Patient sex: M
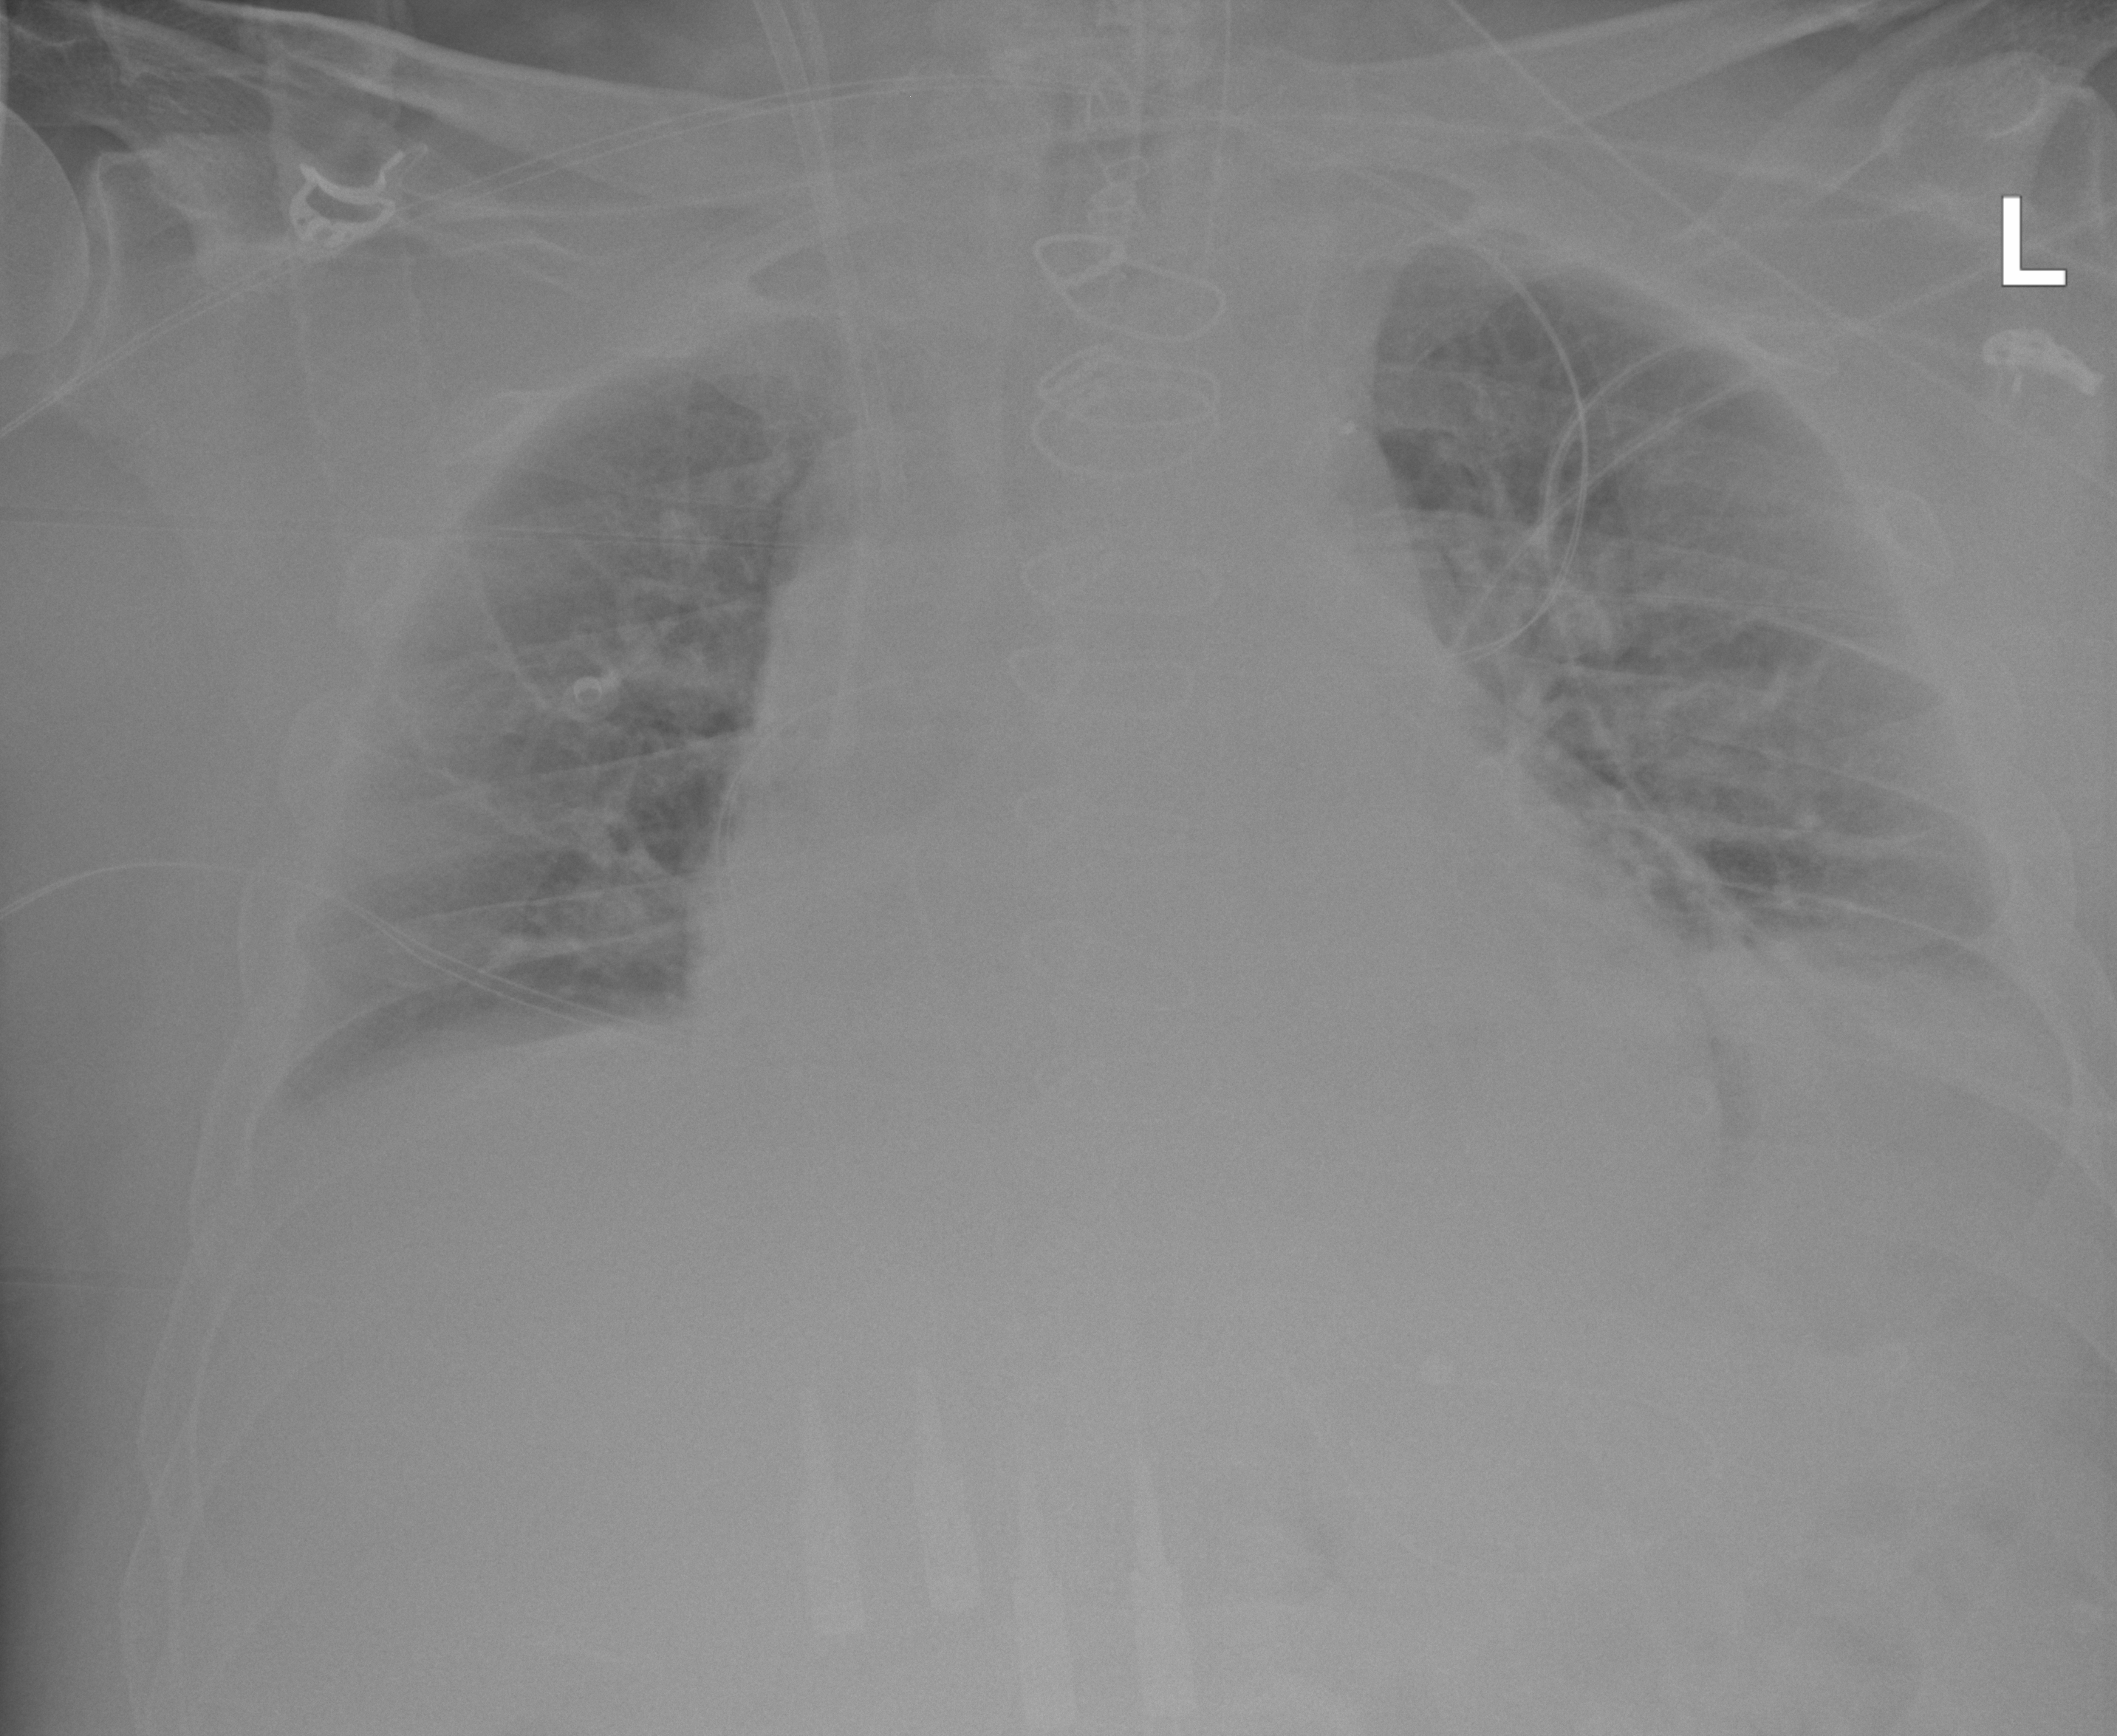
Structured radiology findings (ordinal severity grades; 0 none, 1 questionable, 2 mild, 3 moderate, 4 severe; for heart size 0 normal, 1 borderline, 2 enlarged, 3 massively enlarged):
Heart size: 1
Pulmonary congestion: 2
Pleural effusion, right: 1
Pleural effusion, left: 1
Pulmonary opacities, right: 0
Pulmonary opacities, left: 0
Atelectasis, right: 0
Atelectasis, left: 2